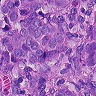
Metastatic tissue present: yes